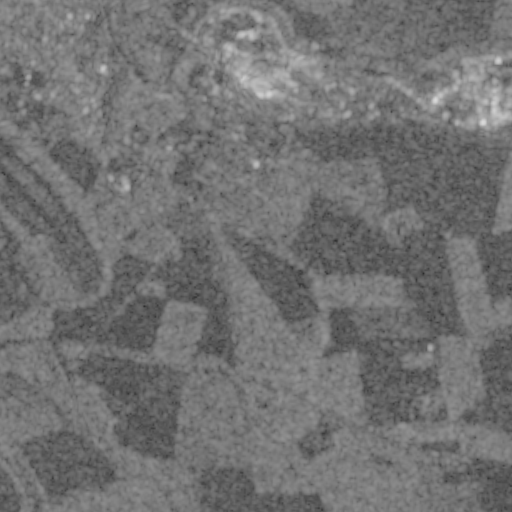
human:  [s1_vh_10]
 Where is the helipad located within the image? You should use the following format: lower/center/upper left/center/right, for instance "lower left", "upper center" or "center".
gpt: The helipad is located in the upper center of the image.
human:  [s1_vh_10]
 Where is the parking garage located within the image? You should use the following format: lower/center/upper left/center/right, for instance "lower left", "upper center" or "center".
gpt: The parking garage is located in the upper center of the image.
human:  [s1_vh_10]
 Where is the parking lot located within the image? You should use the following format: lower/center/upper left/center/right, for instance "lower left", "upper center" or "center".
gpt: The parking lot is located in the upper of the image.
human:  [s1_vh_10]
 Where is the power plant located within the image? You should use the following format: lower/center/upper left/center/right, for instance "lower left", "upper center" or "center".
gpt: The power plant is located in the upper right of the image.
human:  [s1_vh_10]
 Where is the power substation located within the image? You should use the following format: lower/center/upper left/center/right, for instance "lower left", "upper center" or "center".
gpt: The power substation is located in the upper right of the image.
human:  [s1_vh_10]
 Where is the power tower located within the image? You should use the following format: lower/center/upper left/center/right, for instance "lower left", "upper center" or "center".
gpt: The power tower is located in the upper of the image.
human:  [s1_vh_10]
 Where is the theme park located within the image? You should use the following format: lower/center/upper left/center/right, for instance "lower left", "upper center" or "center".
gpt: The theme park is located in the upper left of the image.
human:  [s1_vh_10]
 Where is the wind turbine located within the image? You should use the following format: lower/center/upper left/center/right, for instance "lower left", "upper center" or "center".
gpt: The wind turbine is located in the center left of the image.
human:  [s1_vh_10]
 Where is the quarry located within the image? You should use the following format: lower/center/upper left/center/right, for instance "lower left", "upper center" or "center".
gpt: There is no quarry in the image.

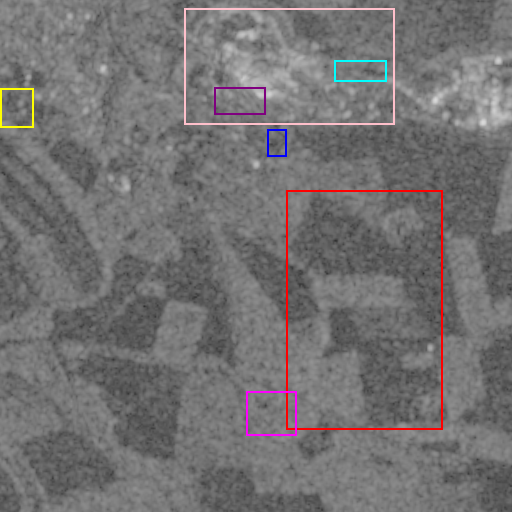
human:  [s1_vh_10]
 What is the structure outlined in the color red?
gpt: The structure outlined in red is a crop field.
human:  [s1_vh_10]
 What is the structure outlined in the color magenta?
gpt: The structure outlined in magenta is a park.
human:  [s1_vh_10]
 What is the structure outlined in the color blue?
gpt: The structure outlined in blue is a parking garage.
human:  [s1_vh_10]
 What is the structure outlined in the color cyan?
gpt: The structure outlined in cyan is a parking lot.
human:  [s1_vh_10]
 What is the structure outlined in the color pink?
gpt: The structure outlined in pink is a power plant.
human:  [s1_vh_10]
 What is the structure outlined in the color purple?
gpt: The structure outlined in purple is a power substation.
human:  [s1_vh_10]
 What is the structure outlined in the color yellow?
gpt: The structure outlined in yellow is a theme park.
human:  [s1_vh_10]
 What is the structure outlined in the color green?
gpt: There is no green outline.